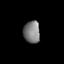
Tissue: lung
Cell type: Smooth muscle cells
Senescence score: 0.6561
Nuclear area (px): 357
Mean DAPI intensity: 124.913